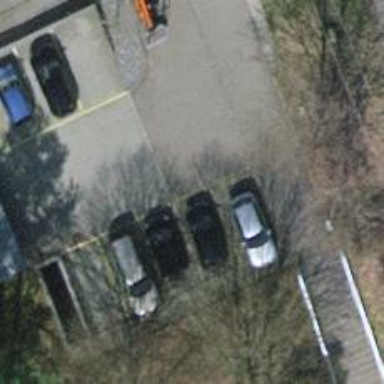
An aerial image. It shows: Parking aisle with paving stones.